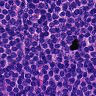
Metastatic tissue present: no